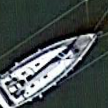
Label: Civil_yacht